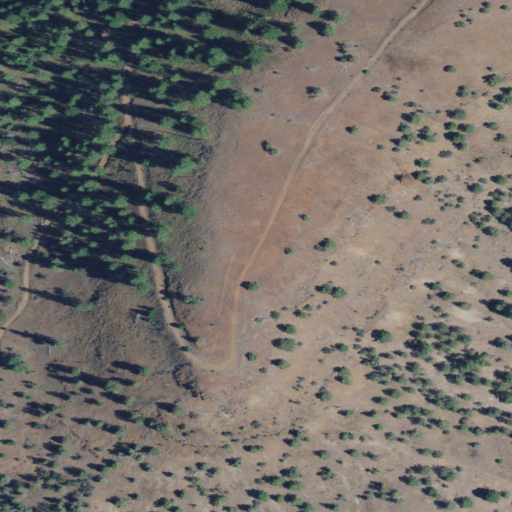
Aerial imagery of ridge(s) in Oregon named Potamus Ridge containing grassland, evergreen forest, and shrub